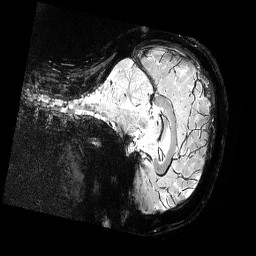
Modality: T2starw
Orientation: sagittal
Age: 29
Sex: female
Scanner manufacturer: siemens
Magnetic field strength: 3 T
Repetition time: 0.064 s
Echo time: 0.035 s